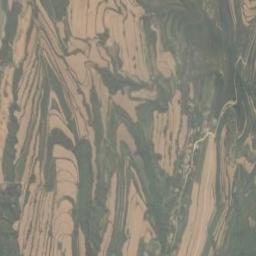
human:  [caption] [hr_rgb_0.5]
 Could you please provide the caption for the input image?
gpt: There is a red house in the open space between the terraces .

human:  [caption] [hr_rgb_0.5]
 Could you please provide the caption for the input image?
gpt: A large layer of brown and green mixed terraces .

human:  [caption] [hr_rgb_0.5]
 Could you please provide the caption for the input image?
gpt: The green plants are on the terrace .

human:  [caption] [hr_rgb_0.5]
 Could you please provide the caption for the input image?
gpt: There are bare and green terrace .

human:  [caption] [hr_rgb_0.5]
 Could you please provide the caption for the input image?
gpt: There are many yellow terraces and green ones .